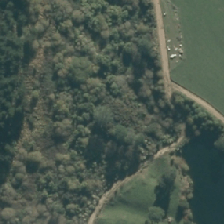
Land cover: deciduous_hardwood